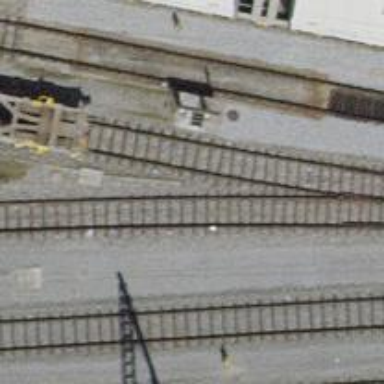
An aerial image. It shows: Railway track with electrified contact lines. This is siding track.